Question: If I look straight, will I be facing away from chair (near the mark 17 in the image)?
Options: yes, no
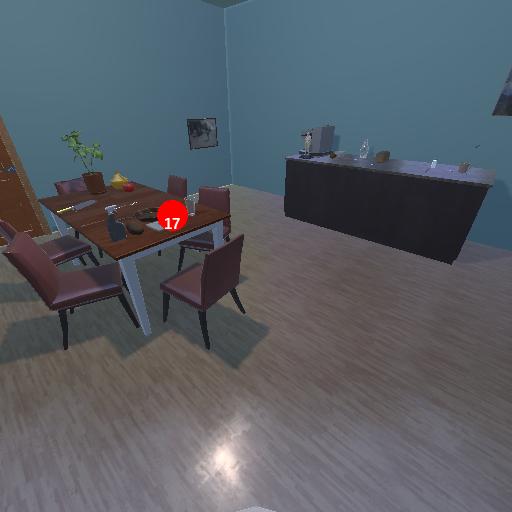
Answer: yes